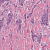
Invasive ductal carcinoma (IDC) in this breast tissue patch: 1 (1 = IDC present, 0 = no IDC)